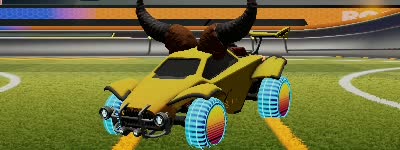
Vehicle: octane